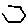
Label: hexagon